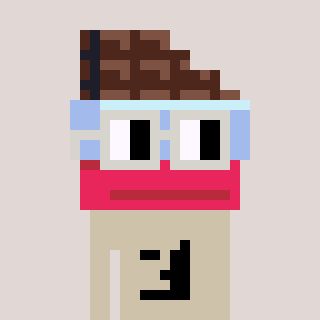
a pixel art character with square light gray glasses, a chocolate-shaped head and a bege-colored body on a warm background